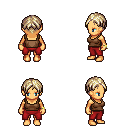
a pixel art fantasy rpg character, female body template, human, tanned skin, brown pirate shirt, red pants, white blonde parted hairstyle, bracelets, four views (front, back, left, right), 2x2 character sprite sheet, small pixel art, hard edges, no anti-aliasing